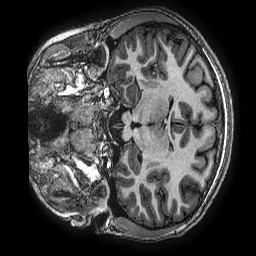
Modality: T1w
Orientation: coronal
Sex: female
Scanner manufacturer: ge
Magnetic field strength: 3 T
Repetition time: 0.00766 s
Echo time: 0.003476 s